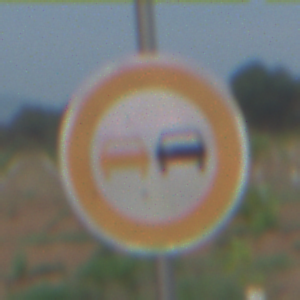
Verkehrszeichen: Ueberholverbot
Umgebung: Outdoor, Nature
Tageszeit: SunriseSunset
Wetter: PartlyCloudy
Licht: Natural
Jahreszeit: NotSpecified
Kontrast: LowContrast